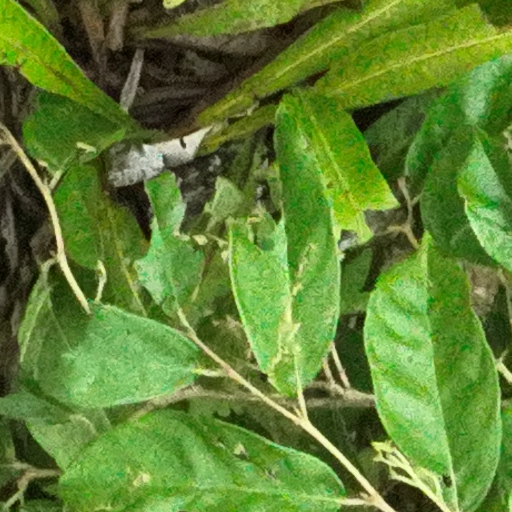
Species: Quararibea stenophylla
GBIF accepted scientific name: Quararibea stenophylla
Crown area (m\u00b2): 149.892